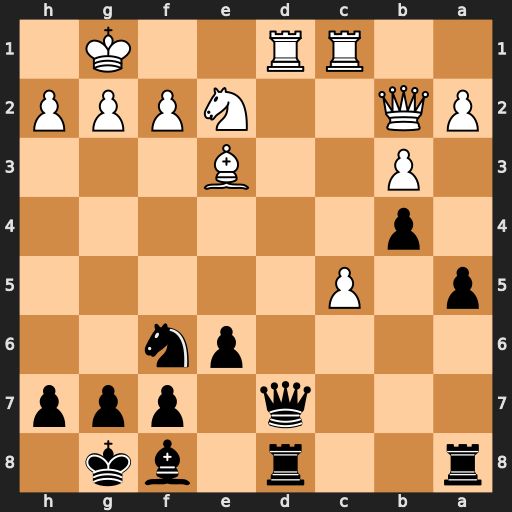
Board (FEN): r2r1bk1/3q1ppp/4pn2/p1P5/1p6/1P2B3/PQ2NPPP/2RR2K1
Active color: b
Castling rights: -
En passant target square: -
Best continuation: Qxd1+ Rxd1 Rxd1#